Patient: sex F, age 46
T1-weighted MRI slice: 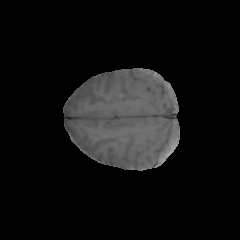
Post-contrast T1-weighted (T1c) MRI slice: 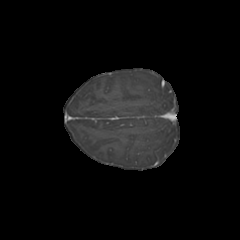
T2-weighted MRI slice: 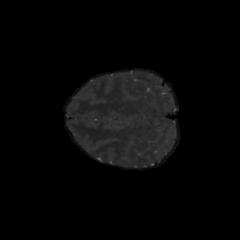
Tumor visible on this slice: no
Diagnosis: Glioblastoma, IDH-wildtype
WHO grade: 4